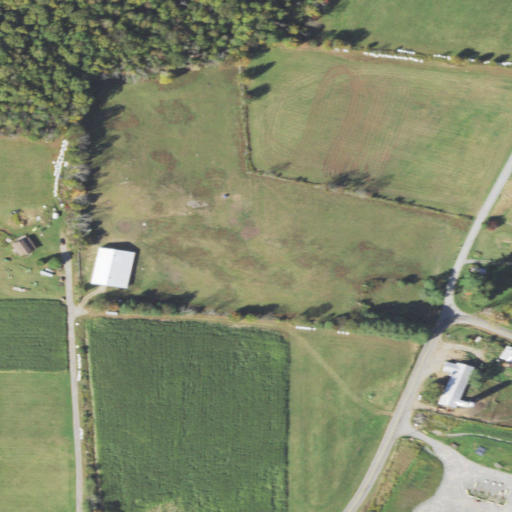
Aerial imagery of mountain in Pennsylvania named Strickland Hill containing pasture, deciduous forest, open development, low intensity development, mixed forest, and medium intensity development